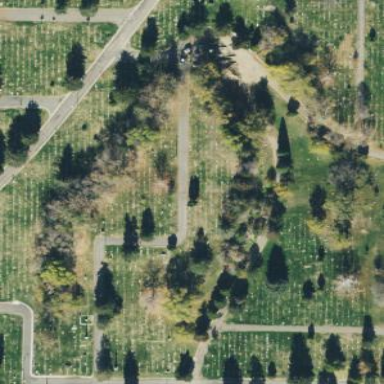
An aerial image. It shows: Sector in the cemetery.